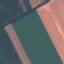
Land use / land cover: AnnualCrop